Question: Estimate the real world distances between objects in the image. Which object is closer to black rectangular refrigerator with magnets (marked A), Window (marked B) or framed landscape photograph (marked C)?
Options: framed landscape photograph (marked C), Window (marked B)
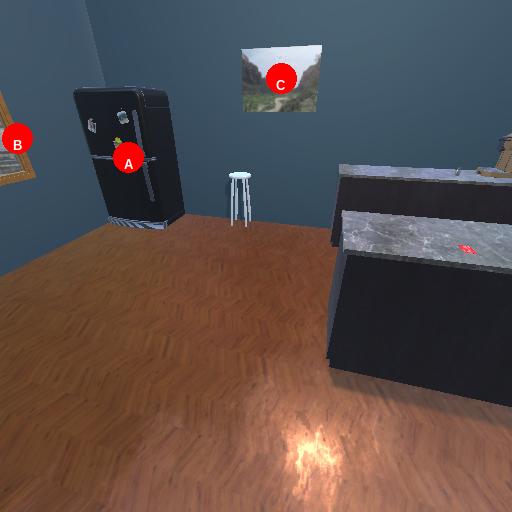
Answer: framed landscape photograph (marked C)